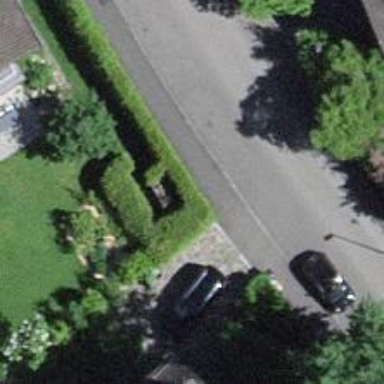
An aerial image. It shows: Footway made of paving stones.